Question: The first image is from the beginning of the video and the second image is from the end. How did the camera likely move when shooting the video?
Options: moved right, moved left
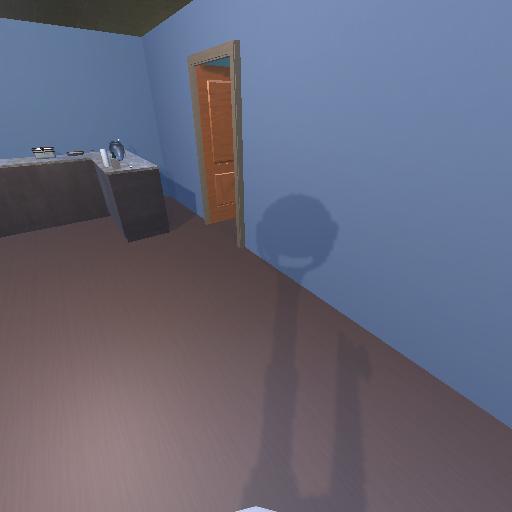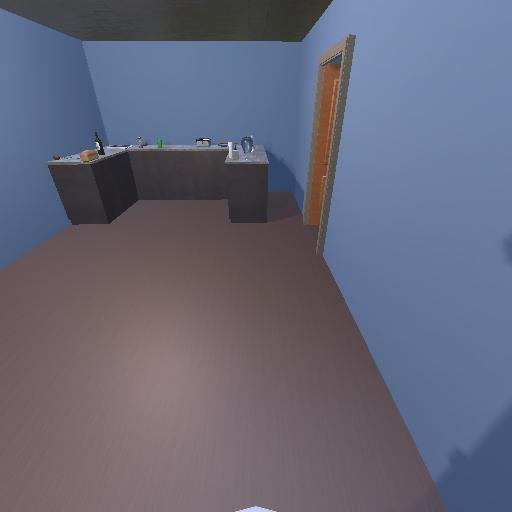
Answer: moved right